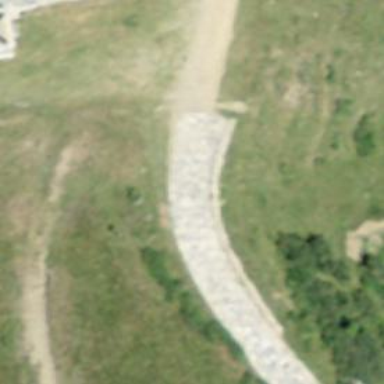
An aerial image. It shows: Service road with grade2 track type made of sett surface.